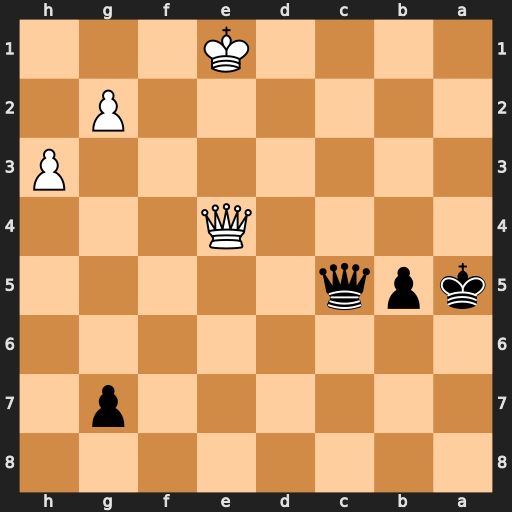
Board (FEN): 8/6p1/8/kpq5/4Q3/7P/6P1/4K3
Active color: b
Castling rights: -
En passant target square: -
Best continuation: Qb4+ Qxb4+ Kxb4